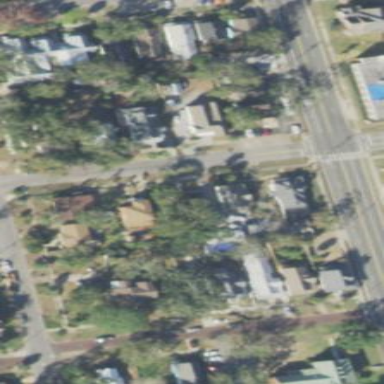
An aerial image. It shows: This residential area consists of single-family homes.